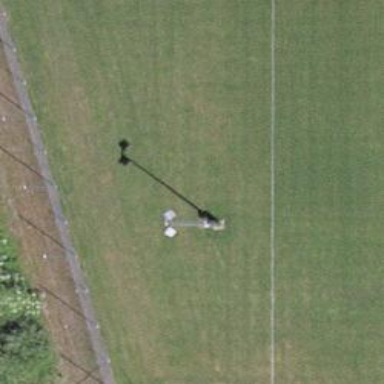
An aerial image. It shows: Mast structure.